Interaction volume radius: 5 \u00c5
Interaction volume height: 50 \u00c5
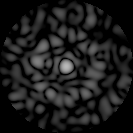
Disorder parameter: 0.8247